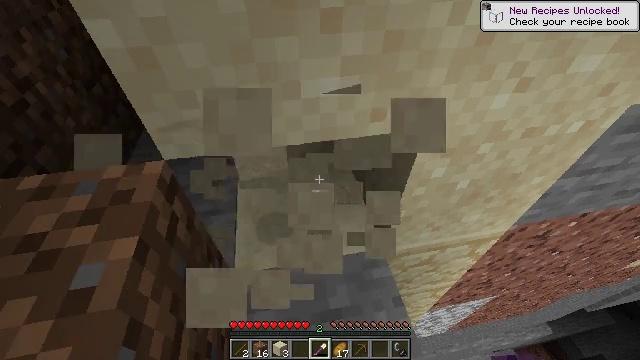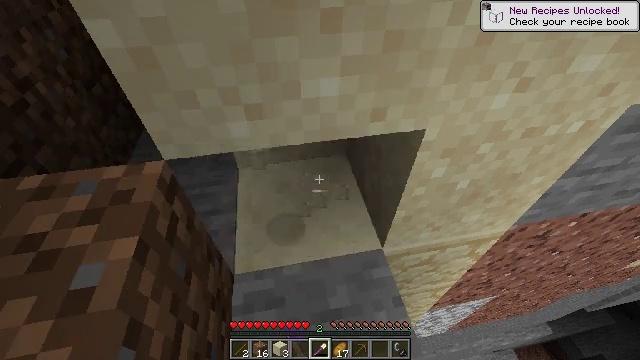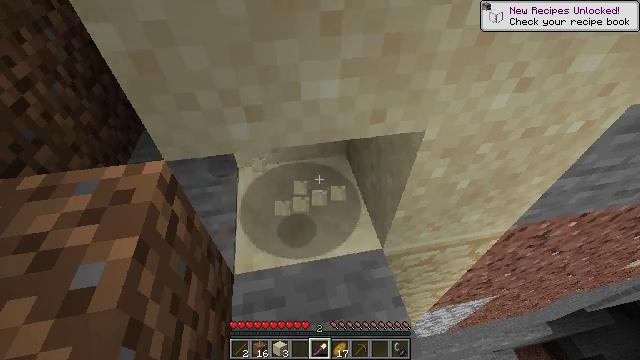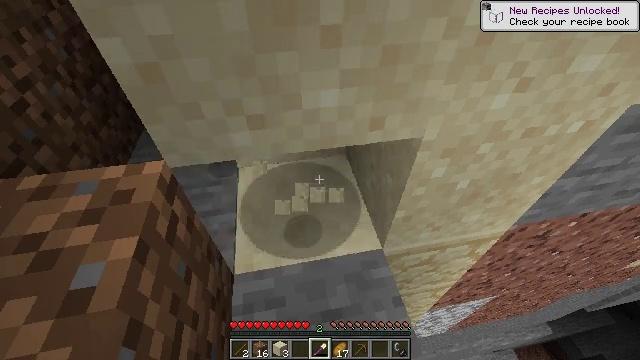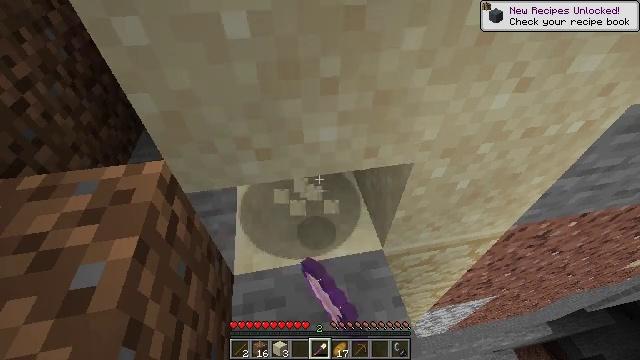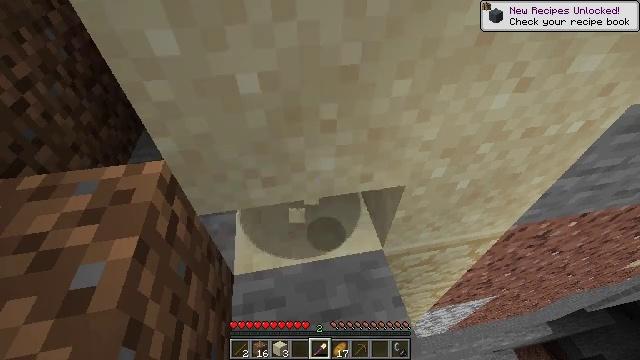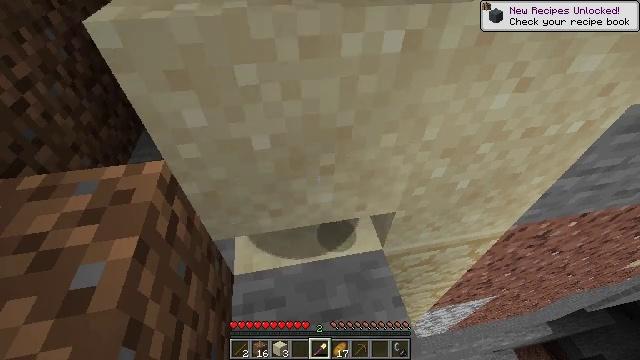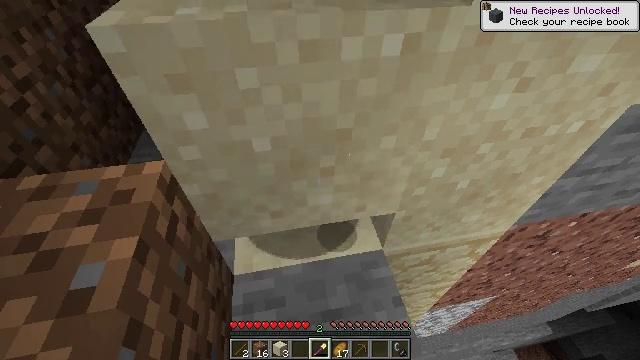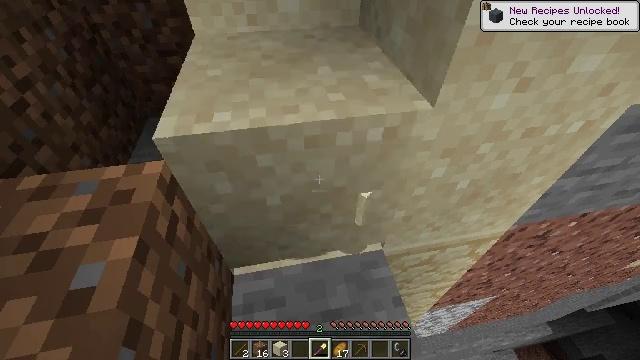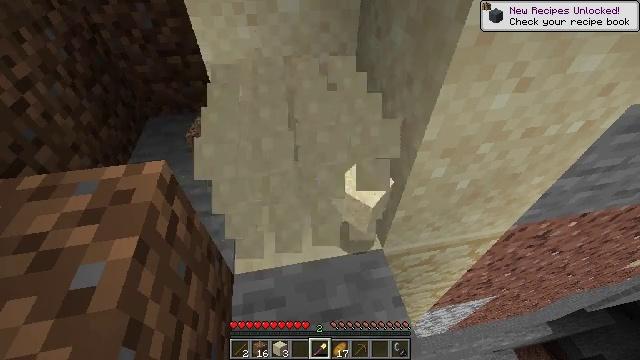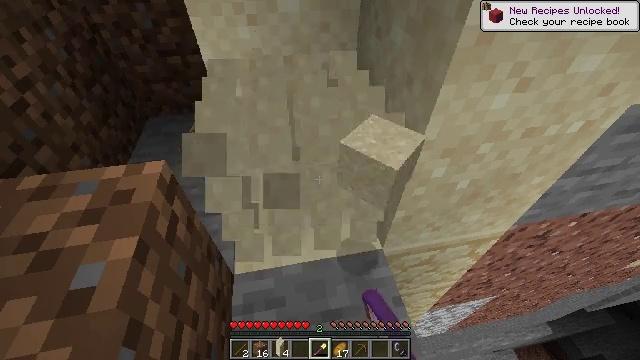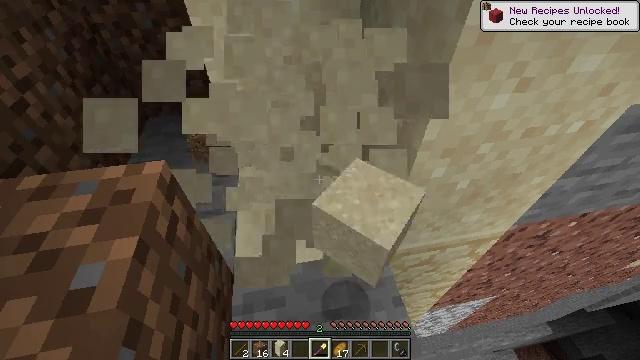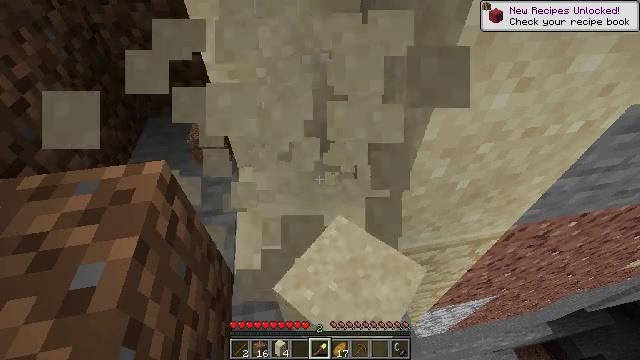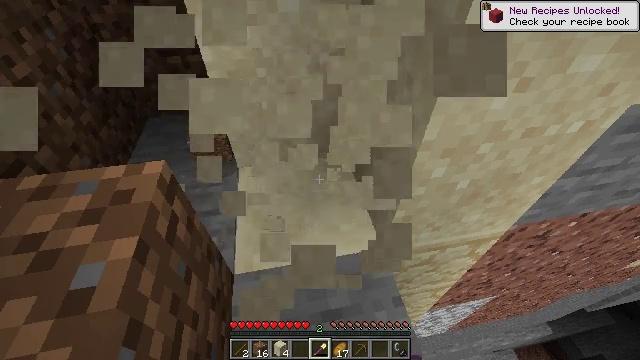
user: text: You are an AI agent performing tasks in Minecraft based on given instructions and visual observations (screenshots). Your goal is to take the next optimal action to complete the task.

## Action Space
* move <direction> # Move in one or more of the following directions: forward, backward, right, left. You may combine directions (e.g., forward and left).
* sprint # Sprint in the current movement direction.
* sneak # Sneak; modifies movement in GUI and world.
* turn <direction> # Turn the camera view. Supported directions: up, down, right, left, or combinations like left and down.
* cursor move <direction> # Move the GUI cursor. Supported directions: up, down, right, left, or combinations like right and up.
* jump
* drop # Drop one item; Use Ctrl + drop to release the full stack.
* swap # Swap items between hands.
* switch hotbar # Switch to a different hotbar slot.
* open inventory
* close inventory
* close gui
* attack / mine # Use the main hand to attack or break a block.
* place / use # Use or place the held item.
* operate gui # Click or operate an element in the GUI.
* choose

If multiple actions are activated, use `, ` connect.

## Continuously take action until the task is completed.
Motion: motion action
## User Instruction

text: Dig up some sand.
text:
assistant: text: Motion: attack / mine
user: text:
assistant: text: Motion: attack / mine
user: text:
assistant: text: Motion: attack / mine
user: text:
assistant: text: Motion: attack / mine
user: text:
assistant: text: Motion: attack / mine
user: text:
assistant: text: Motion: attack / mine
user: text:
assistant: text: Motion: attack / mine
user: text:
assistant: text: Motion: attack / mine
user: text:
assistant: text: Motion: attack / mine
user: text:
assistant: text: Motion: attack / mine
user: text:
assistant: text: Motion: attack / mine
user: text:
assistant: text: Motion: attack / mine
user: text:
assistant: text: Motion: attack / mine
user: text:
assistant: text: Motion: attack / mine